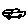
Label: car